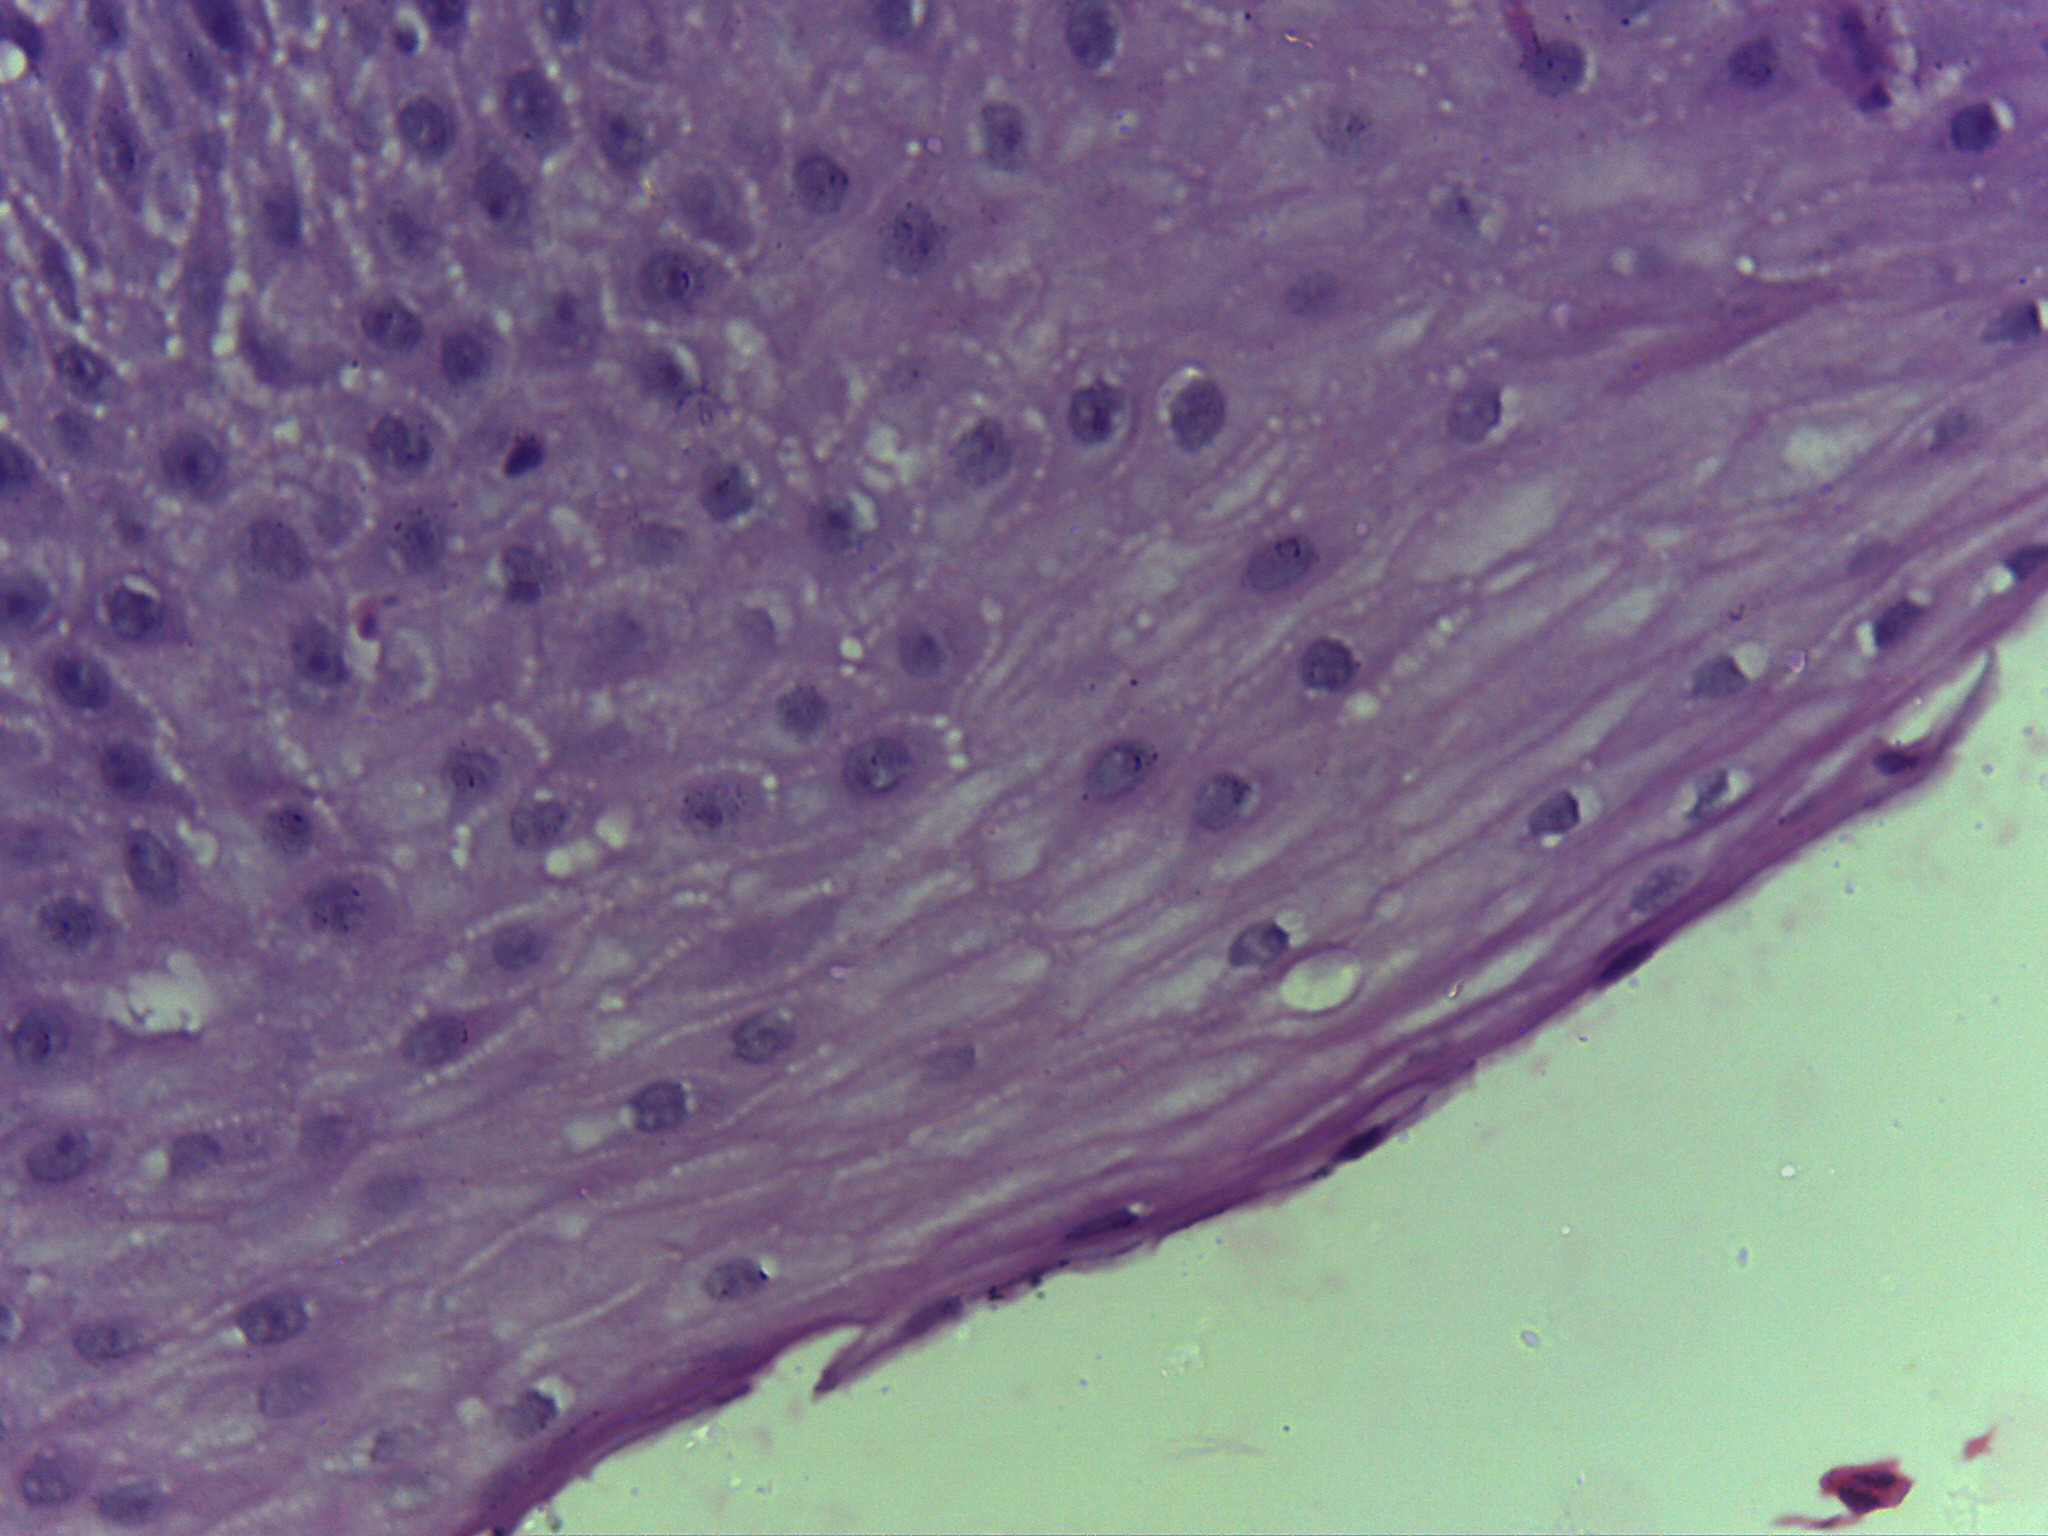
Diagnosis: OSCC